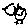
Label: bird